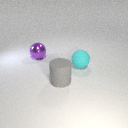
large cyan rubber sphere to the right of large purple metal sphere